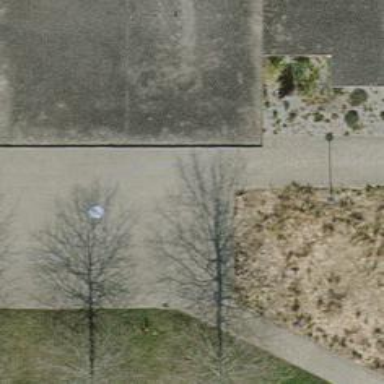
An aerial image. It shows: Bicycle parking area with wall loops for securing bikes.